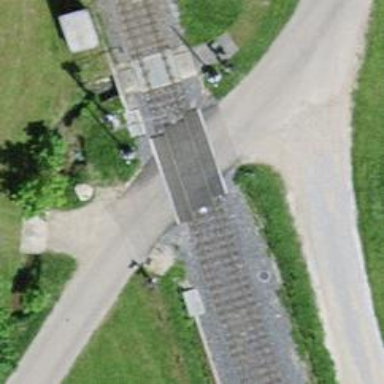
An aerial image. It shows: Level crossing with double half barrier.